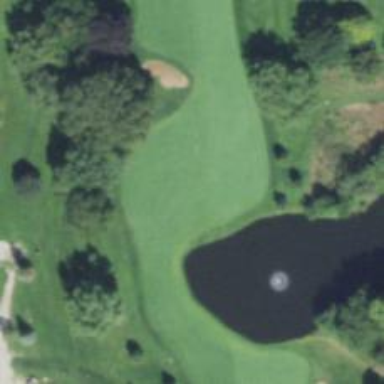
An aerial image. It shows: View of golf hole.